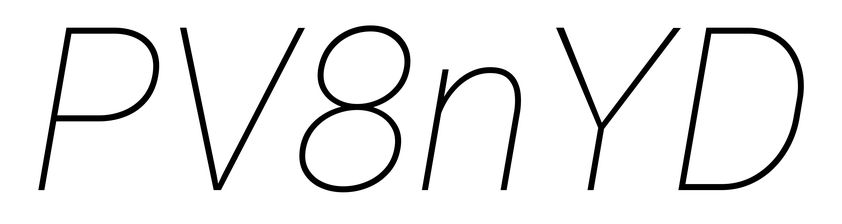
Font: Roboto-Italic_Thin_Italic